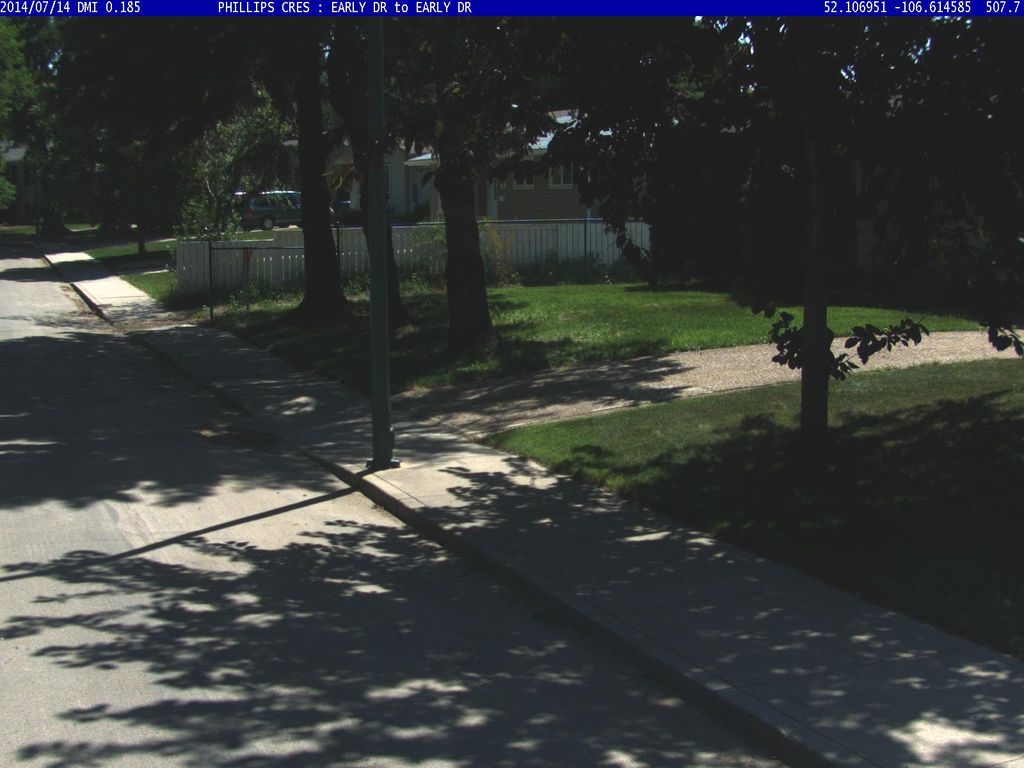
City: saskatoon